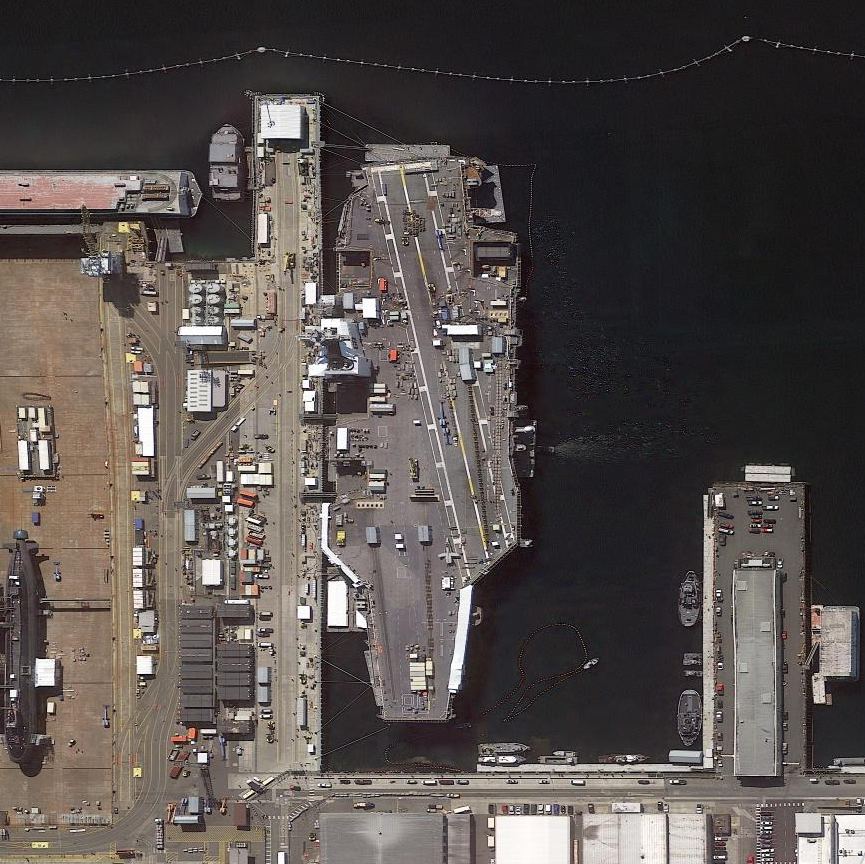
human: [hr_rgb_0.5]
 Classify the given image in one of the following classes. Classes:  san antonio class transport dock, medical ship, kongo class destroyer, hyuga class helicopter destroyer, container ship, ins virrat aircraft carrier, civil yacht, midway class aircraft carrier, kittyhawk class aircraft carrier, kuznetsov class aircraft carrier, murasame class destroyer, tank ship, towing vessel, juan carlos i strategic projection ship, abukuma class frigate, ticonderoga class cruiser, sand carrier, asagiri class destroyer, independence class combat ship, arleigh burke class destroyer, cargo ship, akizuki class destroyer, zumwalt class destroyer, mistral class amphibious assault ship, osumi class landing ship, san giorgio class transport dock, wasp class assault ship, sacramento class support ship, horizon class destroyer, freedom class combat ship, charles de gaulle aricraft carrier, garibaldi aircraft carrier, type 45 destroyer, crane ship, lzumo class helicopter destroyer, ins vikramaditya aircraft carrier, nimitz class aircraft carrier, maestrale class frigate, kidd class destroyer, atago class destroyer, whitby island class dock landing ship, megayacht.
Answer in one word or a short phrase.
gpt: Nimitz class aircraft carrier